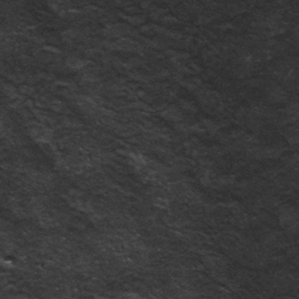
Label: frost